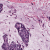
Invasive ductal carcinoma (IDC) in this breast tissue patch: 1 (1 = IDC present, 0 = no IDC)